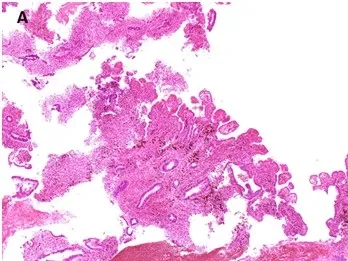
Vaginal biopsies. The tissue transmitted for pathological analysis corresponds to endometrium, with numerous glands slightly irregular in size and shape lined by cylindrical cells without nuclear atypia, and densely cellular stroma with signs of ancient bleeding, rare mitotic figures, and no cytologic atypia. (A) Hemalun Eosin, magnification x4.
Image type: pathology (h&e)